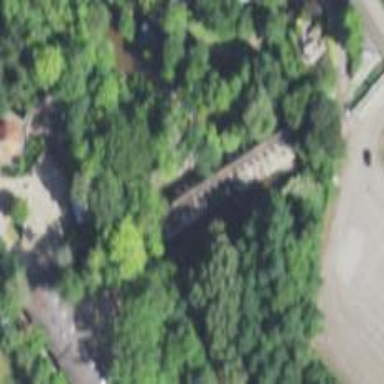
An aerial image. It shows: Miniature railway bridge.